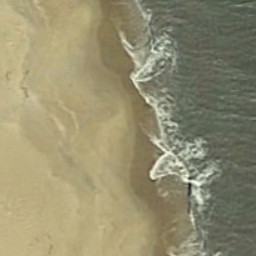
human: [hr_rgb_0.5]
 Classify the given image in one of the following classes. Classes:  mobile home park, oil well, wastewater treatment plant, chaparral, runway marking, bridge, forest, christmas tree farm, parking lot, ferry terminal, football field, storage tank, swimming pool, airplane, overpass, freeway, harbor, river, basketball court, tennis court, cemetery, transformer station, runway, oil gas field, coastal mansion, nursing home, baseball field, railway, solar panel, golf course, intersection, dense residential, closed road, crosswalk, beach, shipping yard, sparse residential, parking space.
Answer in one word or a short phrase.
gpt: beach